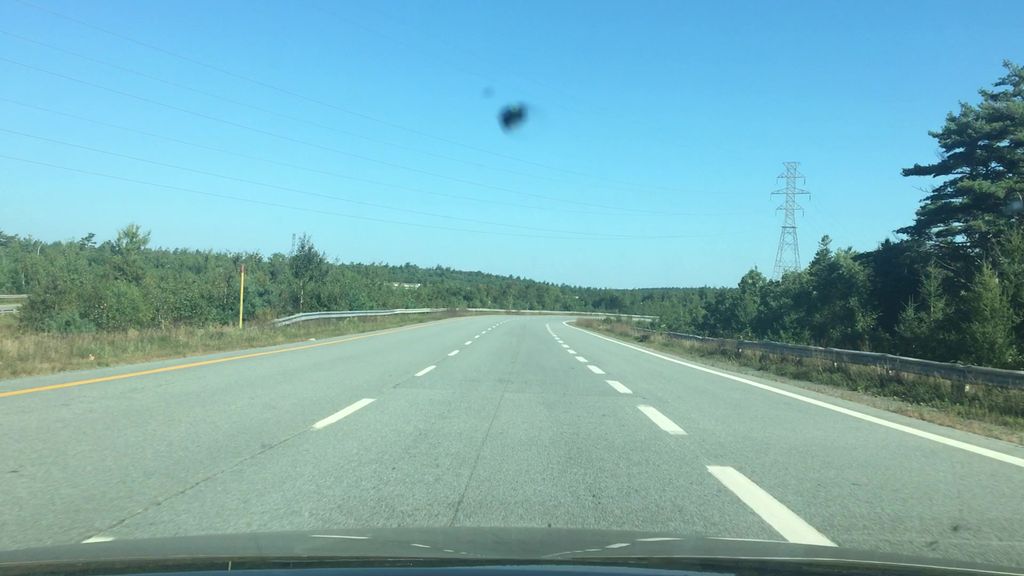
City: halifax